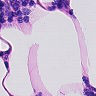
Metastatic tissue present: no